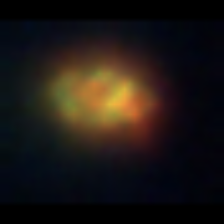
Taxon: Unknown_phyto
Group: Unknown